Question: So I took the step upgrading to Xcode 3.2.5 (iPhone SDK 4.2) and now I cannot run to device. I always see this now in the dev environment:

In my current projects, when going to the project settings I can only set the Base SDK to iOS 4.2 but this doesn't change the "Base SDK Missing" problem. :/
I can however deploy to the simulator, and change which version I want the simulator to load as.
Does anyone know how to fix this?
If I create a new project I don't get this...
Thanks
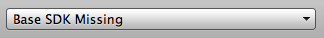
Answer: I solved this problem, by doing this:
'''
Project->Edit Project Settings->Build->Base SDK->Latest SDK (4.2)
Project->Edit Project Settings->Build->iOS Target Deployment->iOS 4.2
Project->Edit Active Target (myTarget)->Base SDK->Latest SDK (4.2)
Project->Edit Active Target (myTarget)->iOS Target Deployment->iOS 4.2
'''
And, If you still have problems:
Click the box that says base SDK missing, and select:
'''
Simulator -> Debug
'''
That should do it.